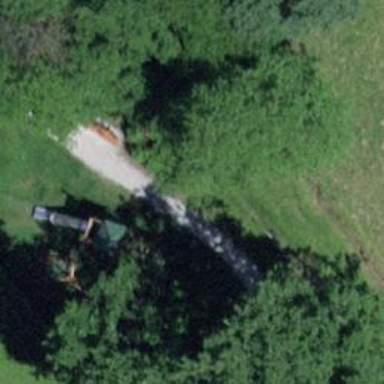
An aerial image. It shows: Dirt path.